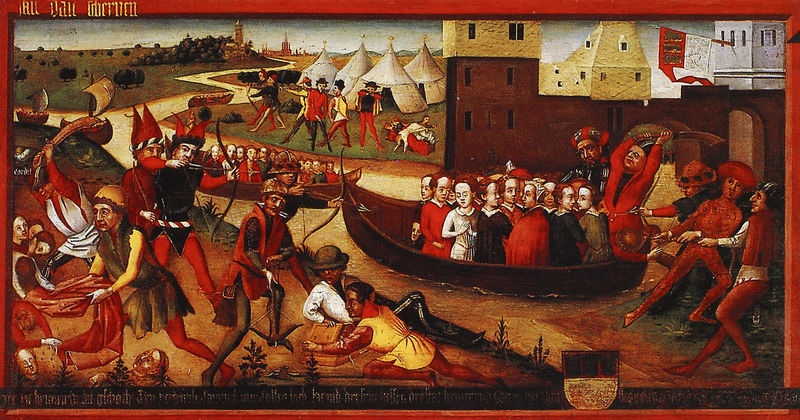
Titel: Ursula-Zyklus
Künstler: kölnisch Meister
Standort: Köln, St. Ursula (EU - D - NRW)
Schlagwörter: kampf, fluss, frauen, landschaft, menschen, stadt, blumen, hut, männer, rot, leute, hinrichtung, mord, tod, boot, boote, schiff, schiffe, schrift, bogen, fahne, mauer, ziehen, krieg, schlacht, soldaten, glatze, bögen, blut, burg, schwert, text, strafe, ritter, wappen, mittelalter, heilige, märtyrer, pfeil, pfeile, zelt, zelte, legende, rhein, köln, einschiffung, ursula, belagerung, hinrichtungen, kieg, menschenm, katharer